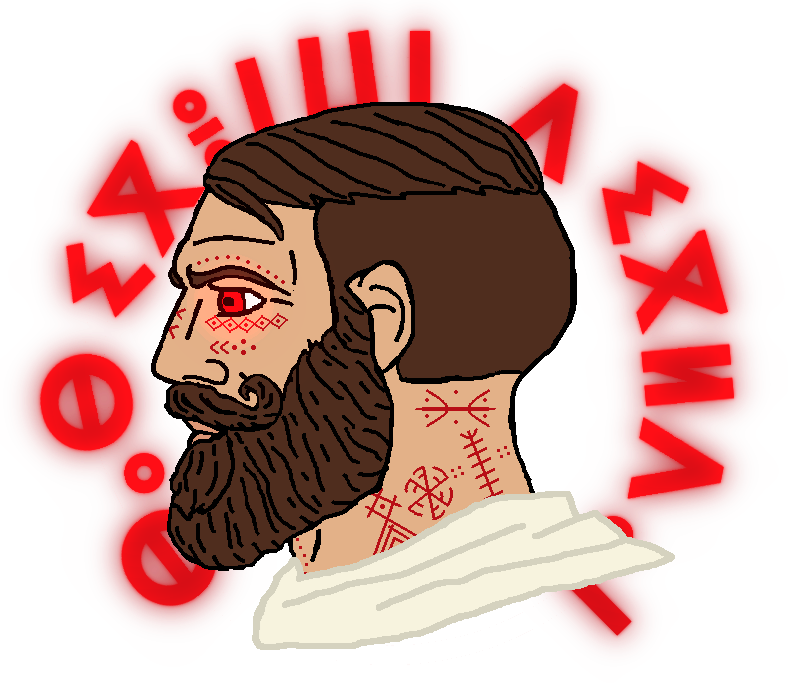
Label: 4_Yes_Chad